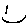
Label: smiley face